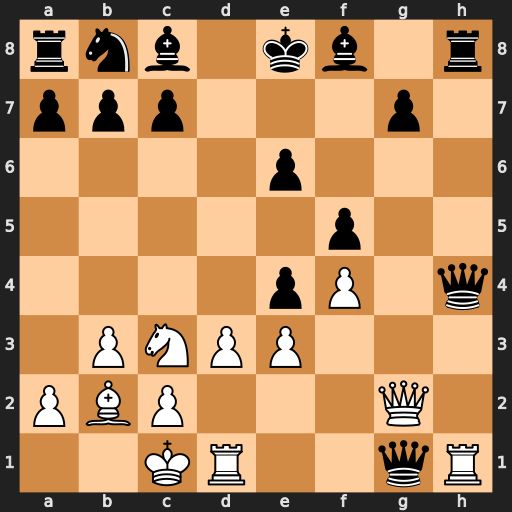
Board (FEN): rnb1kb1r/ppp3p1/4p3/5p2/4pP1q/1PNPP3/PBP3Q1/2KR2qR
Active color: w
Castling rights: kq
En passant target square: -
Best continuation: Rdxg1 Qxh1 Rxh1 Rxh1+ Qxh1